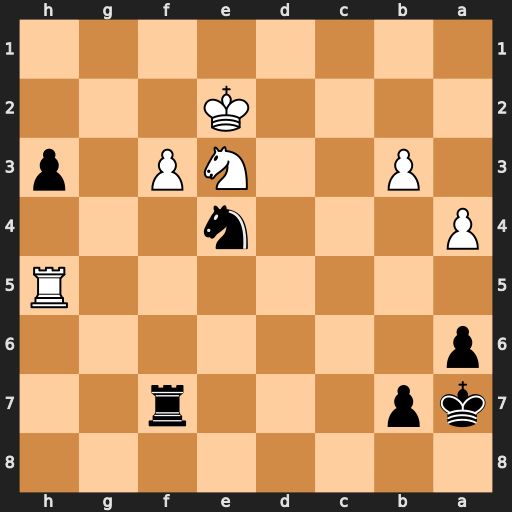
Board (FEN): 8/kp3r2/p7/7R/P3n3/1P2NP1p/4K3/8
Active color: b
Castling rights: -
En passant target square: -
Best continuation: Ng3+ Kf2 Nxh5